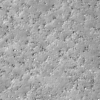
Label: not_dusty